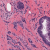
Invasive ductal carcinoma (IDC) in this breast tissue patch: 1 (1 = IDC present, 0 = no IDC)